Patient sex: M
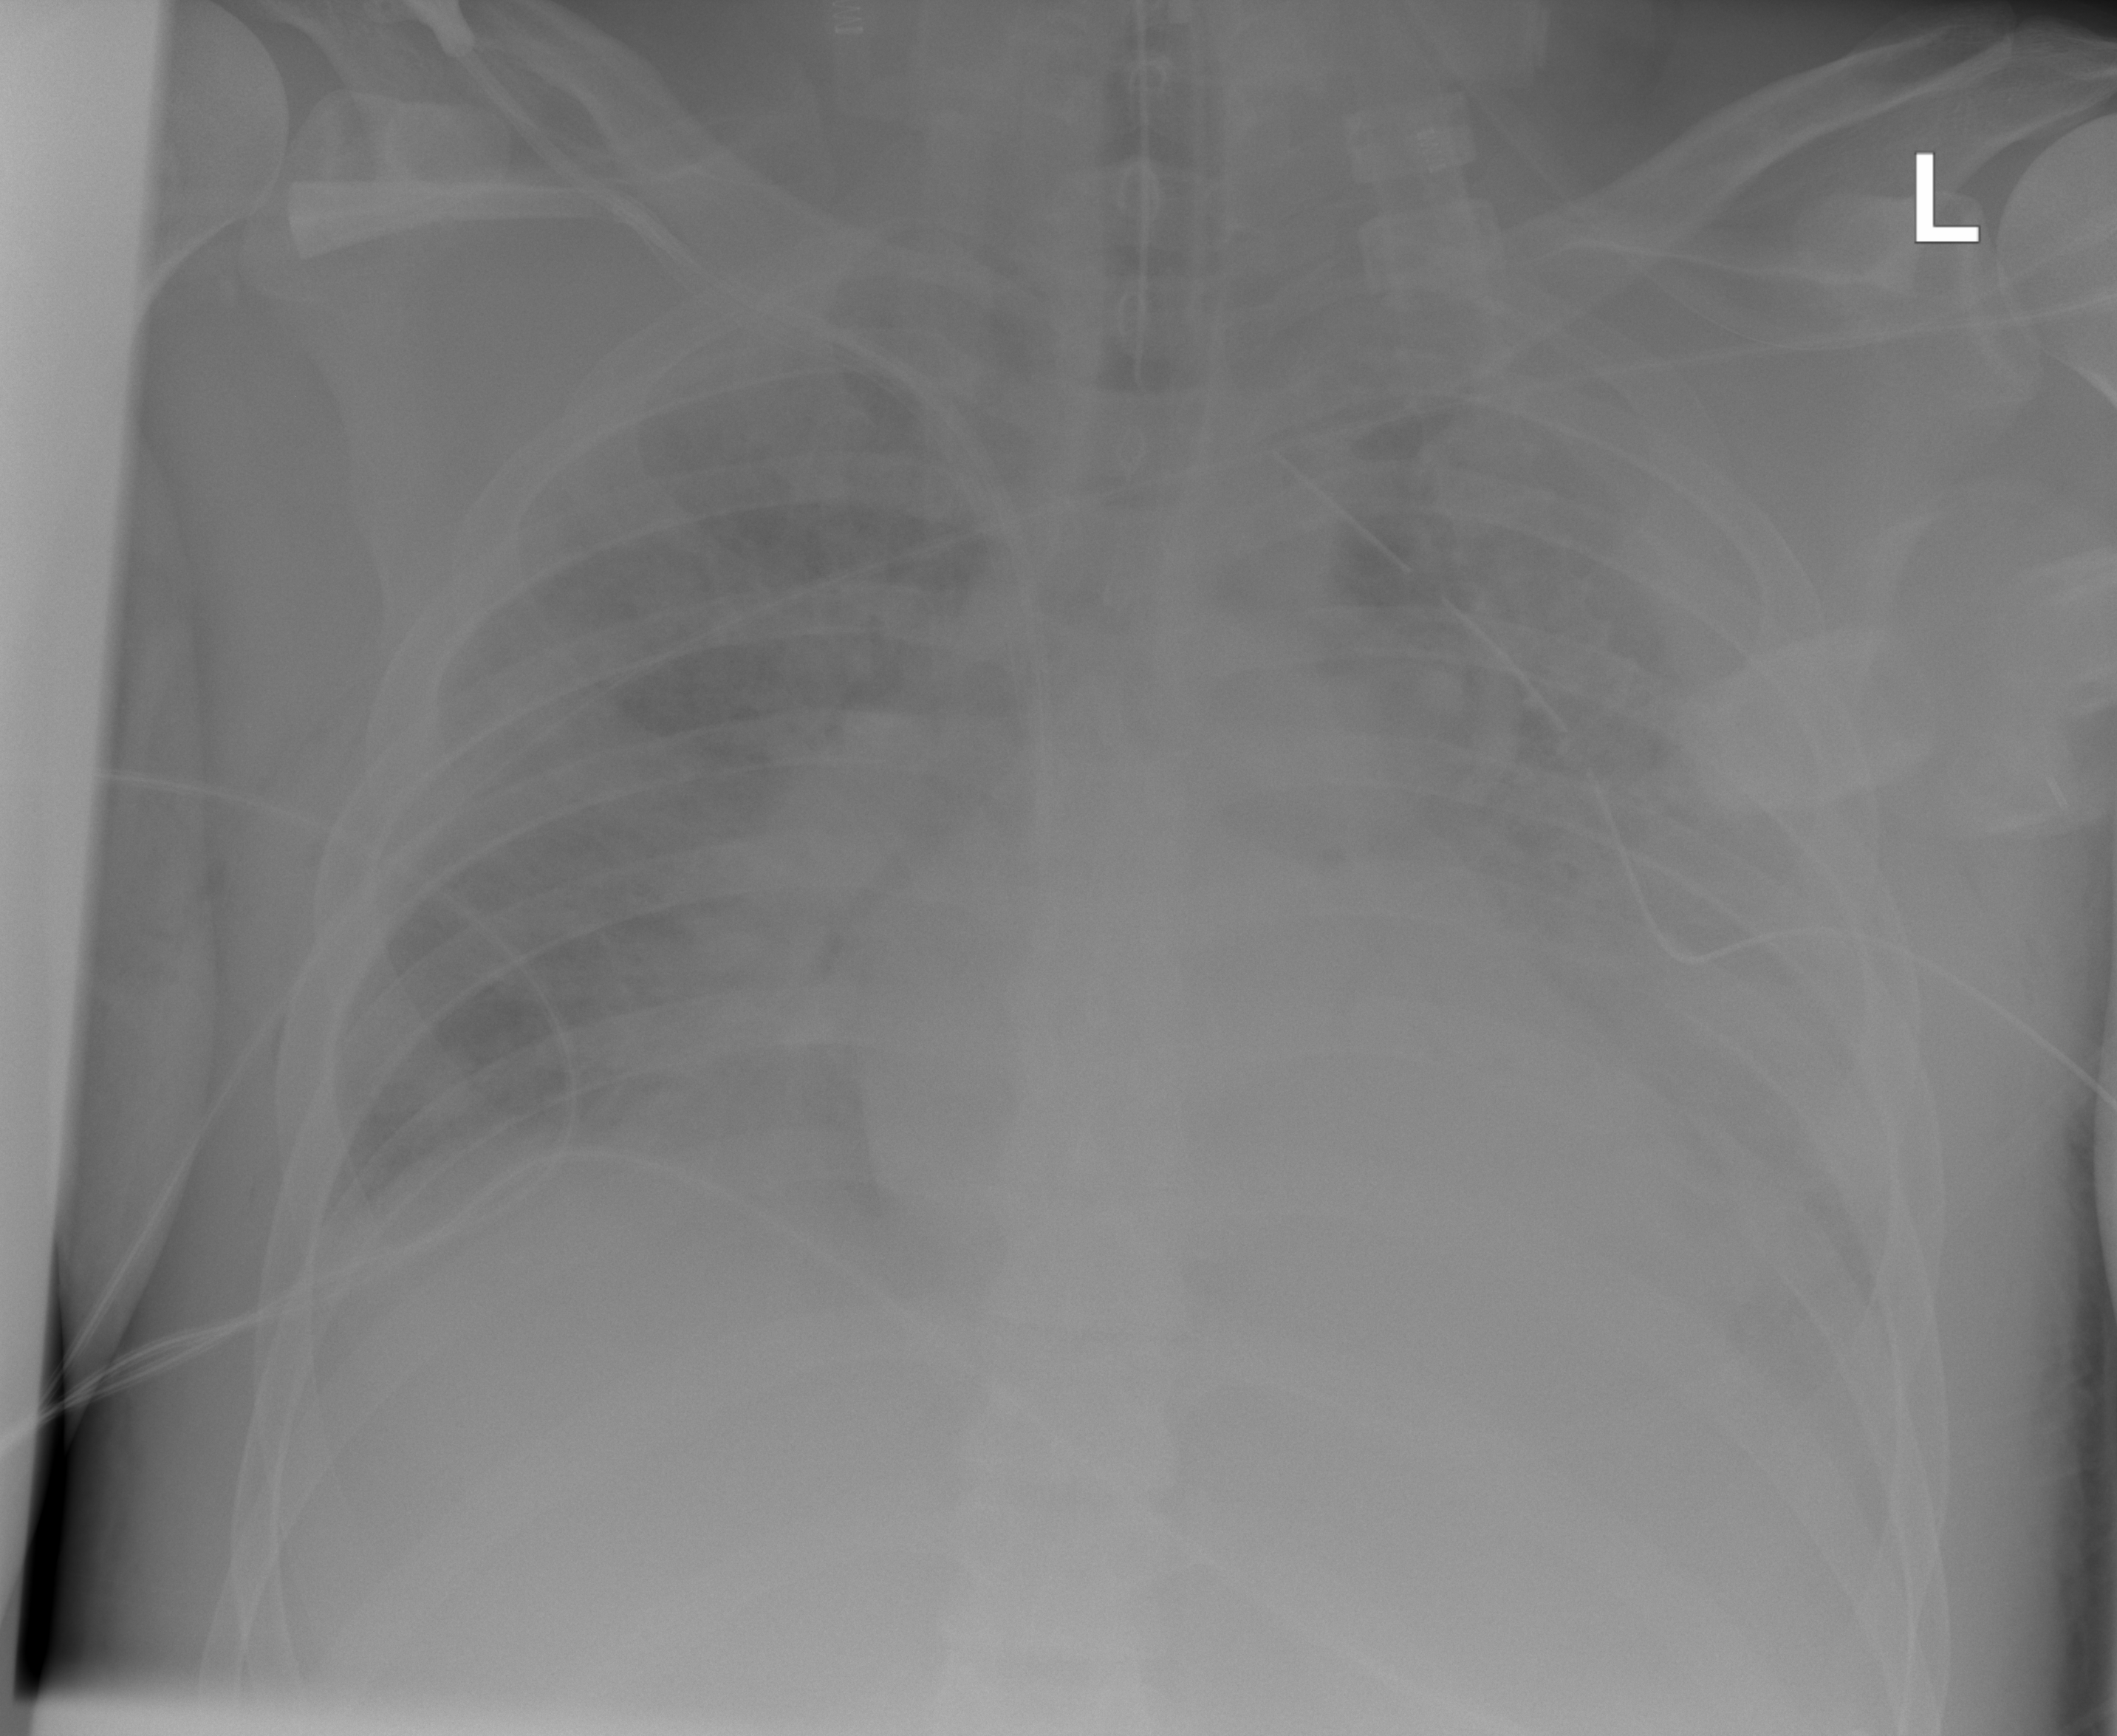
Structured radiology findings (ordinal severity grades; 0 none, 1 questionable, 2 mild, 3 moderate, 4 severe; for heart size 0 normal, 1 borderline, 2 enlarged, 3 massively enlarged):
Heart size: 2
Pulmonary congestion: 2
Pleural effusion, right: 0
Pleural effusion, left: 2
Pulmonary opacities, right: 2
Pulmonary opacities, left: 1
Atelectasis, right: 3
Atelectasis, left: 3